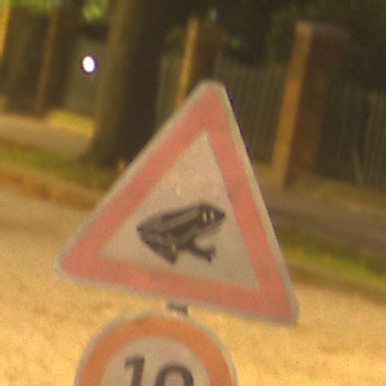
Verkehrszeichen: AmphibienwanderungLinks
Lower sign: Geschwindigkeit10
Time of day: Night
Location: Outdoor (Urban)
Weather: Clear
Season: NotSpecified
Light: Artificial